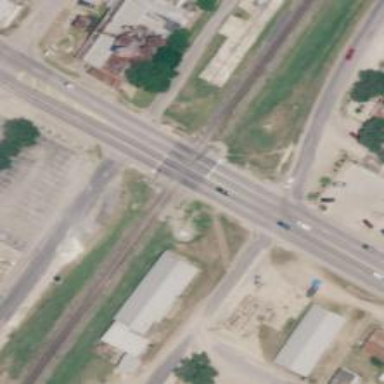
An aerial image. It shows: Railway level crossing.